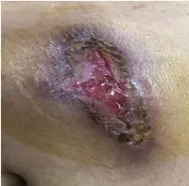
(E-G). After treatment with prednisone, the patient's crater-like ulcer gradually healed.
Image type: medical_photograph (skin_photograph)